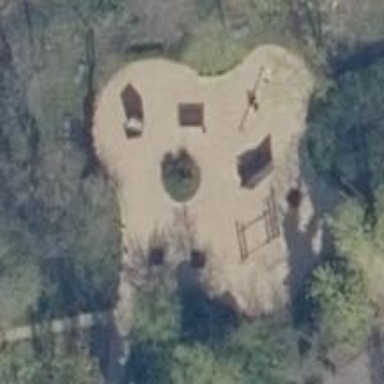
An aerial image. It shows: Playground with sand surface.